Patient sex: M
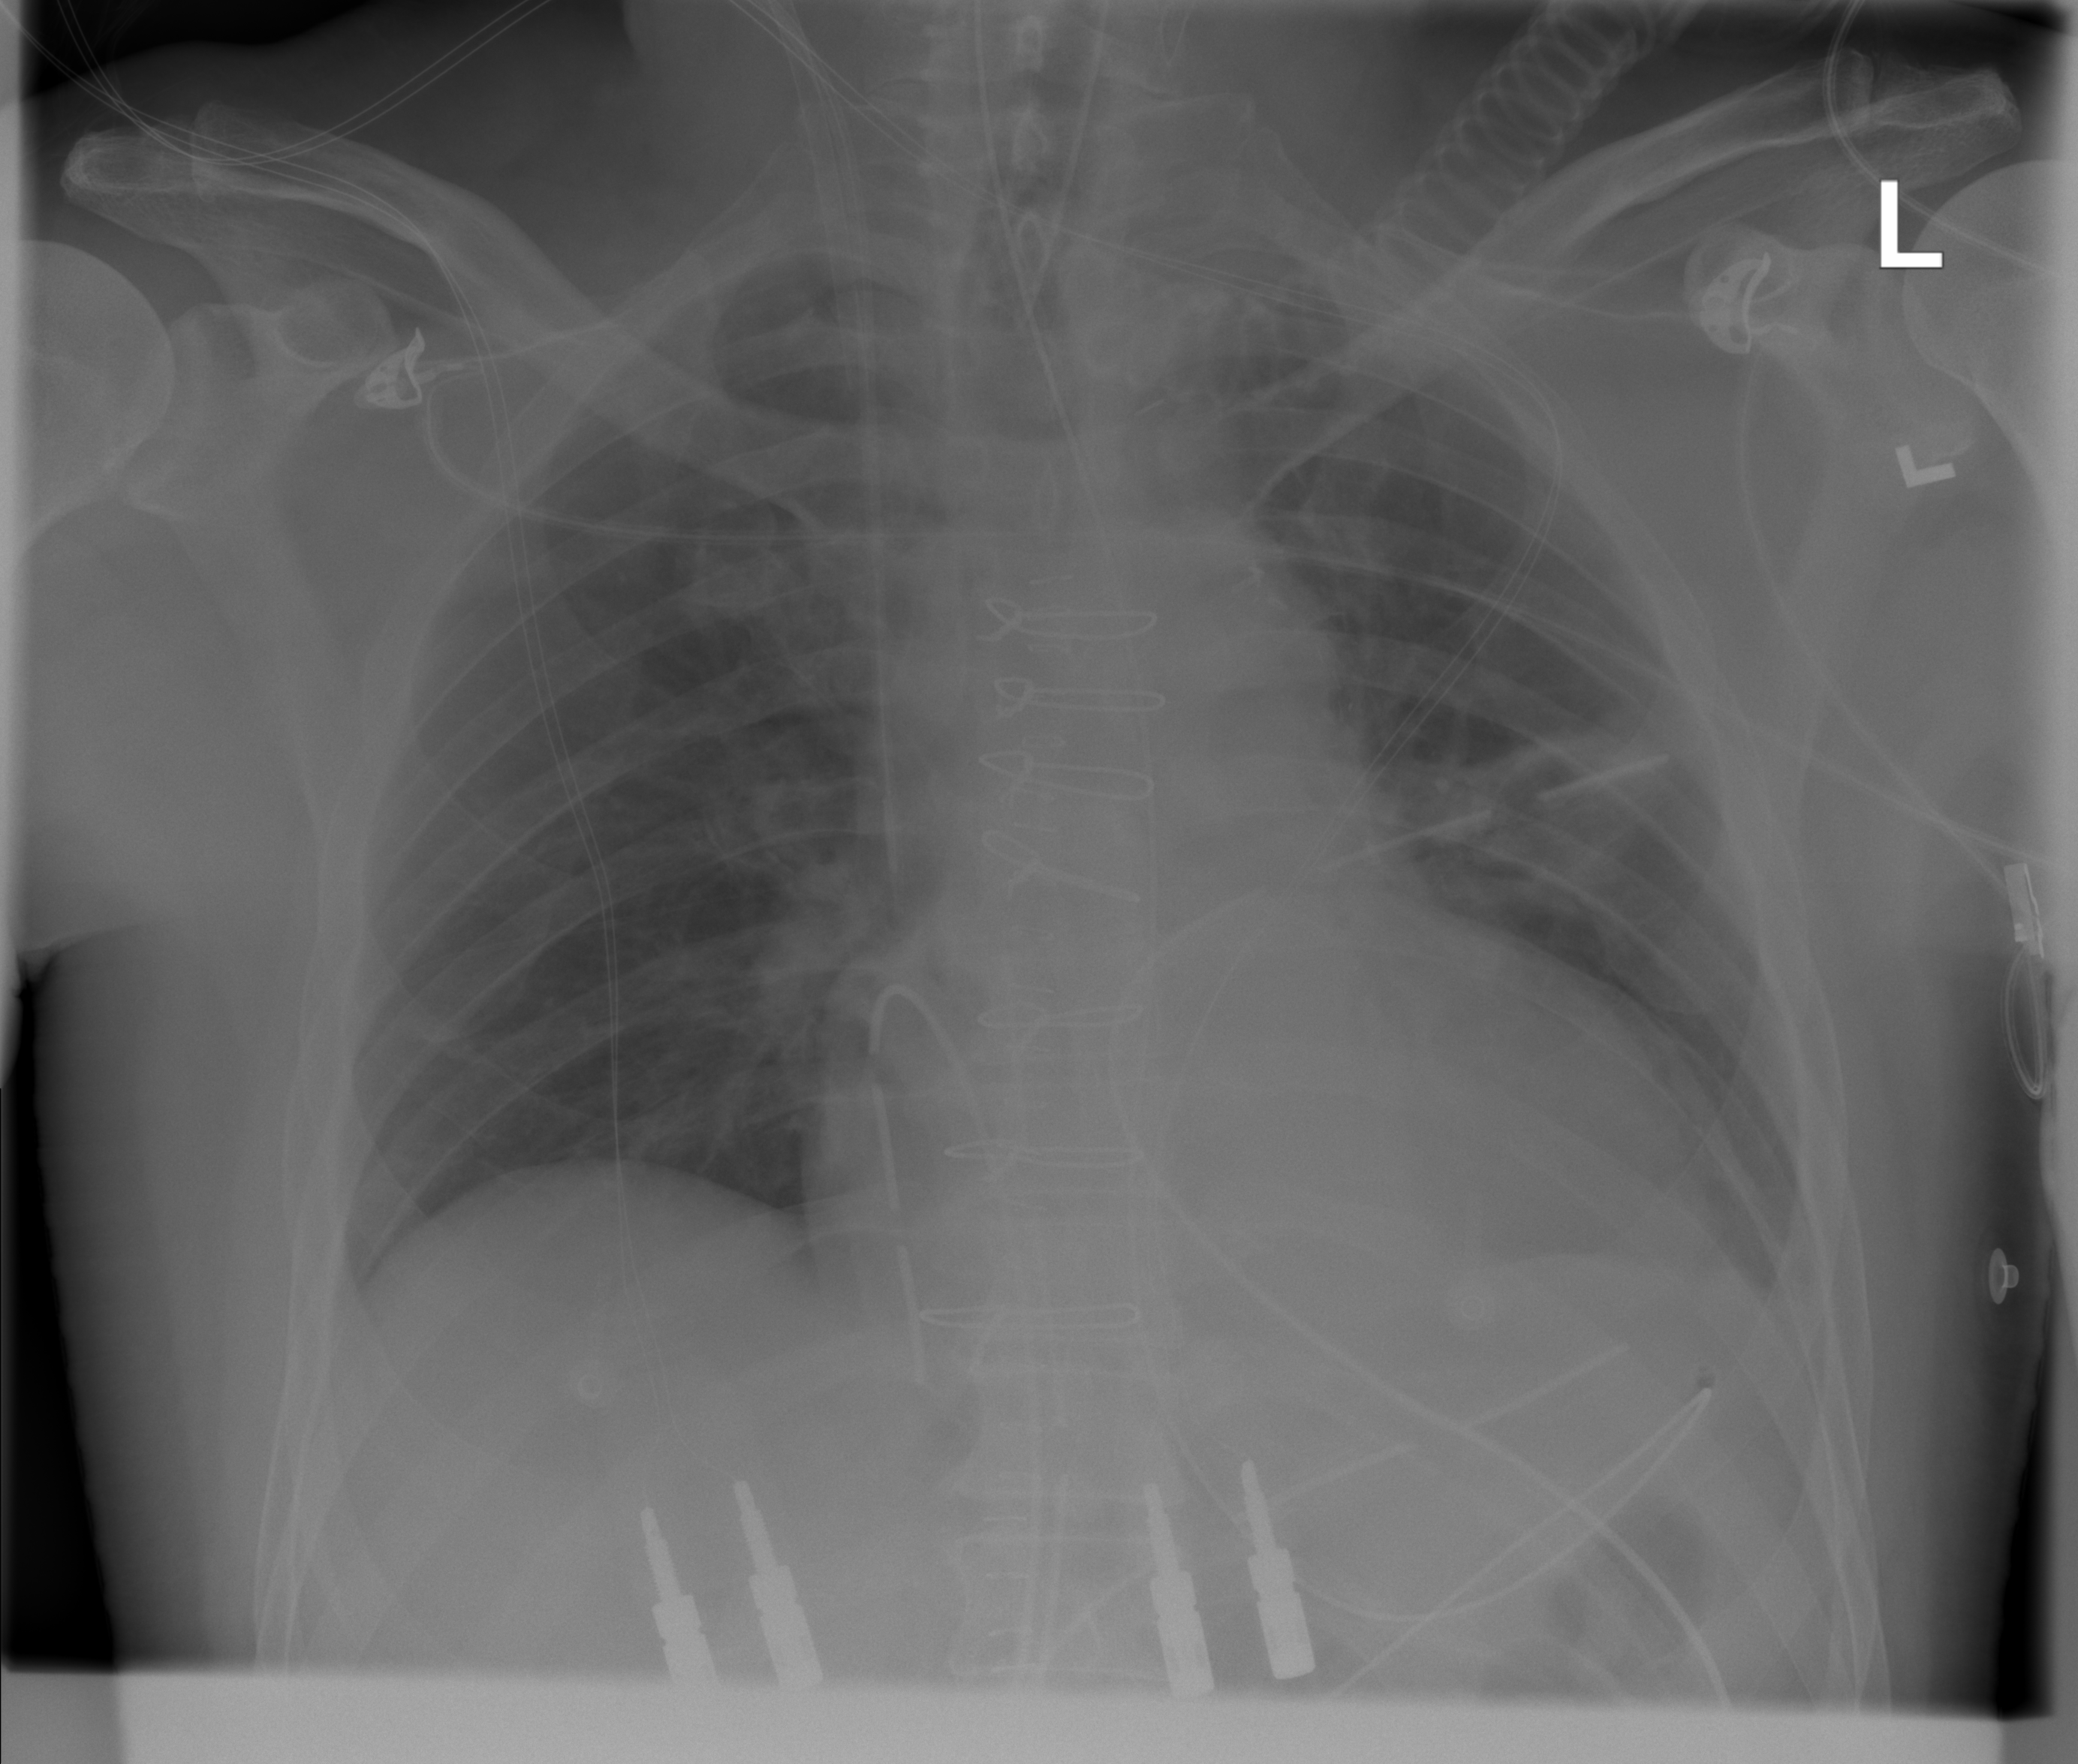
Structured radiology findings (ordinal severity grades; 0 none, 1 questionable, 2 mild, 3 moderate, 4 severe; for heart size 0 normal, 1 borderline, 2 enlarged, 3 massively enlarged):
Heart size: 2
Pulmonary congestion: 0
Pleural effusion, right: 0
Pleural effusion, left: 1
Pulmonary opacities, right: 0
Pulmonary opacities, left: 0
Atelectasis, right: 0
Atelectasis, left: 1